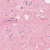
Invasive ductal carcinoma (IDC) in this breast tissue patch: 0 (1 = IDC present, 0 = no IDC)